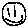
Label: smiley face